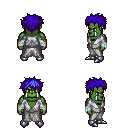
a pixel art fantasy rpg character, male body template, orc, green skin, white robe, magenta pants, blue bedhead hairstyle, white cloth bandages, metal boots, four views (front, back, left, right), 2x2 character sprite sheet, small pixel art, hard edges, no anti-aliasing